Question: I have the following code:
'''
for df in dfs:
plt.plot(df['Digital'], lw=5, label='A', zorder=2)
plt.plot(df['Analog'], lw=2, linestyle='--', label='B', zorder=2)
for rowNr in np.arange(len(df)):
if df.iloc[rowNr]['Analog'] >= 0:
plt.axvline(df.index[rowNr], ymin=0.08, color='gray', alpha=0.3, zorder=1)
plt.ylim(-2, 25)
'''
This gives me the following result:

I want to get rid of all the vertical white "grid" lines. I tried using 'axvspan()', but got the same result. Setting 'plt.grid()' to False actually turned it on and showed that it is not the real grid lines that can be seen.
Maybe it is somehow connected to the low alpha value, since setting alpha to 1 removes these lines?
TLDR: I want to get rid of all the vertical white lines.
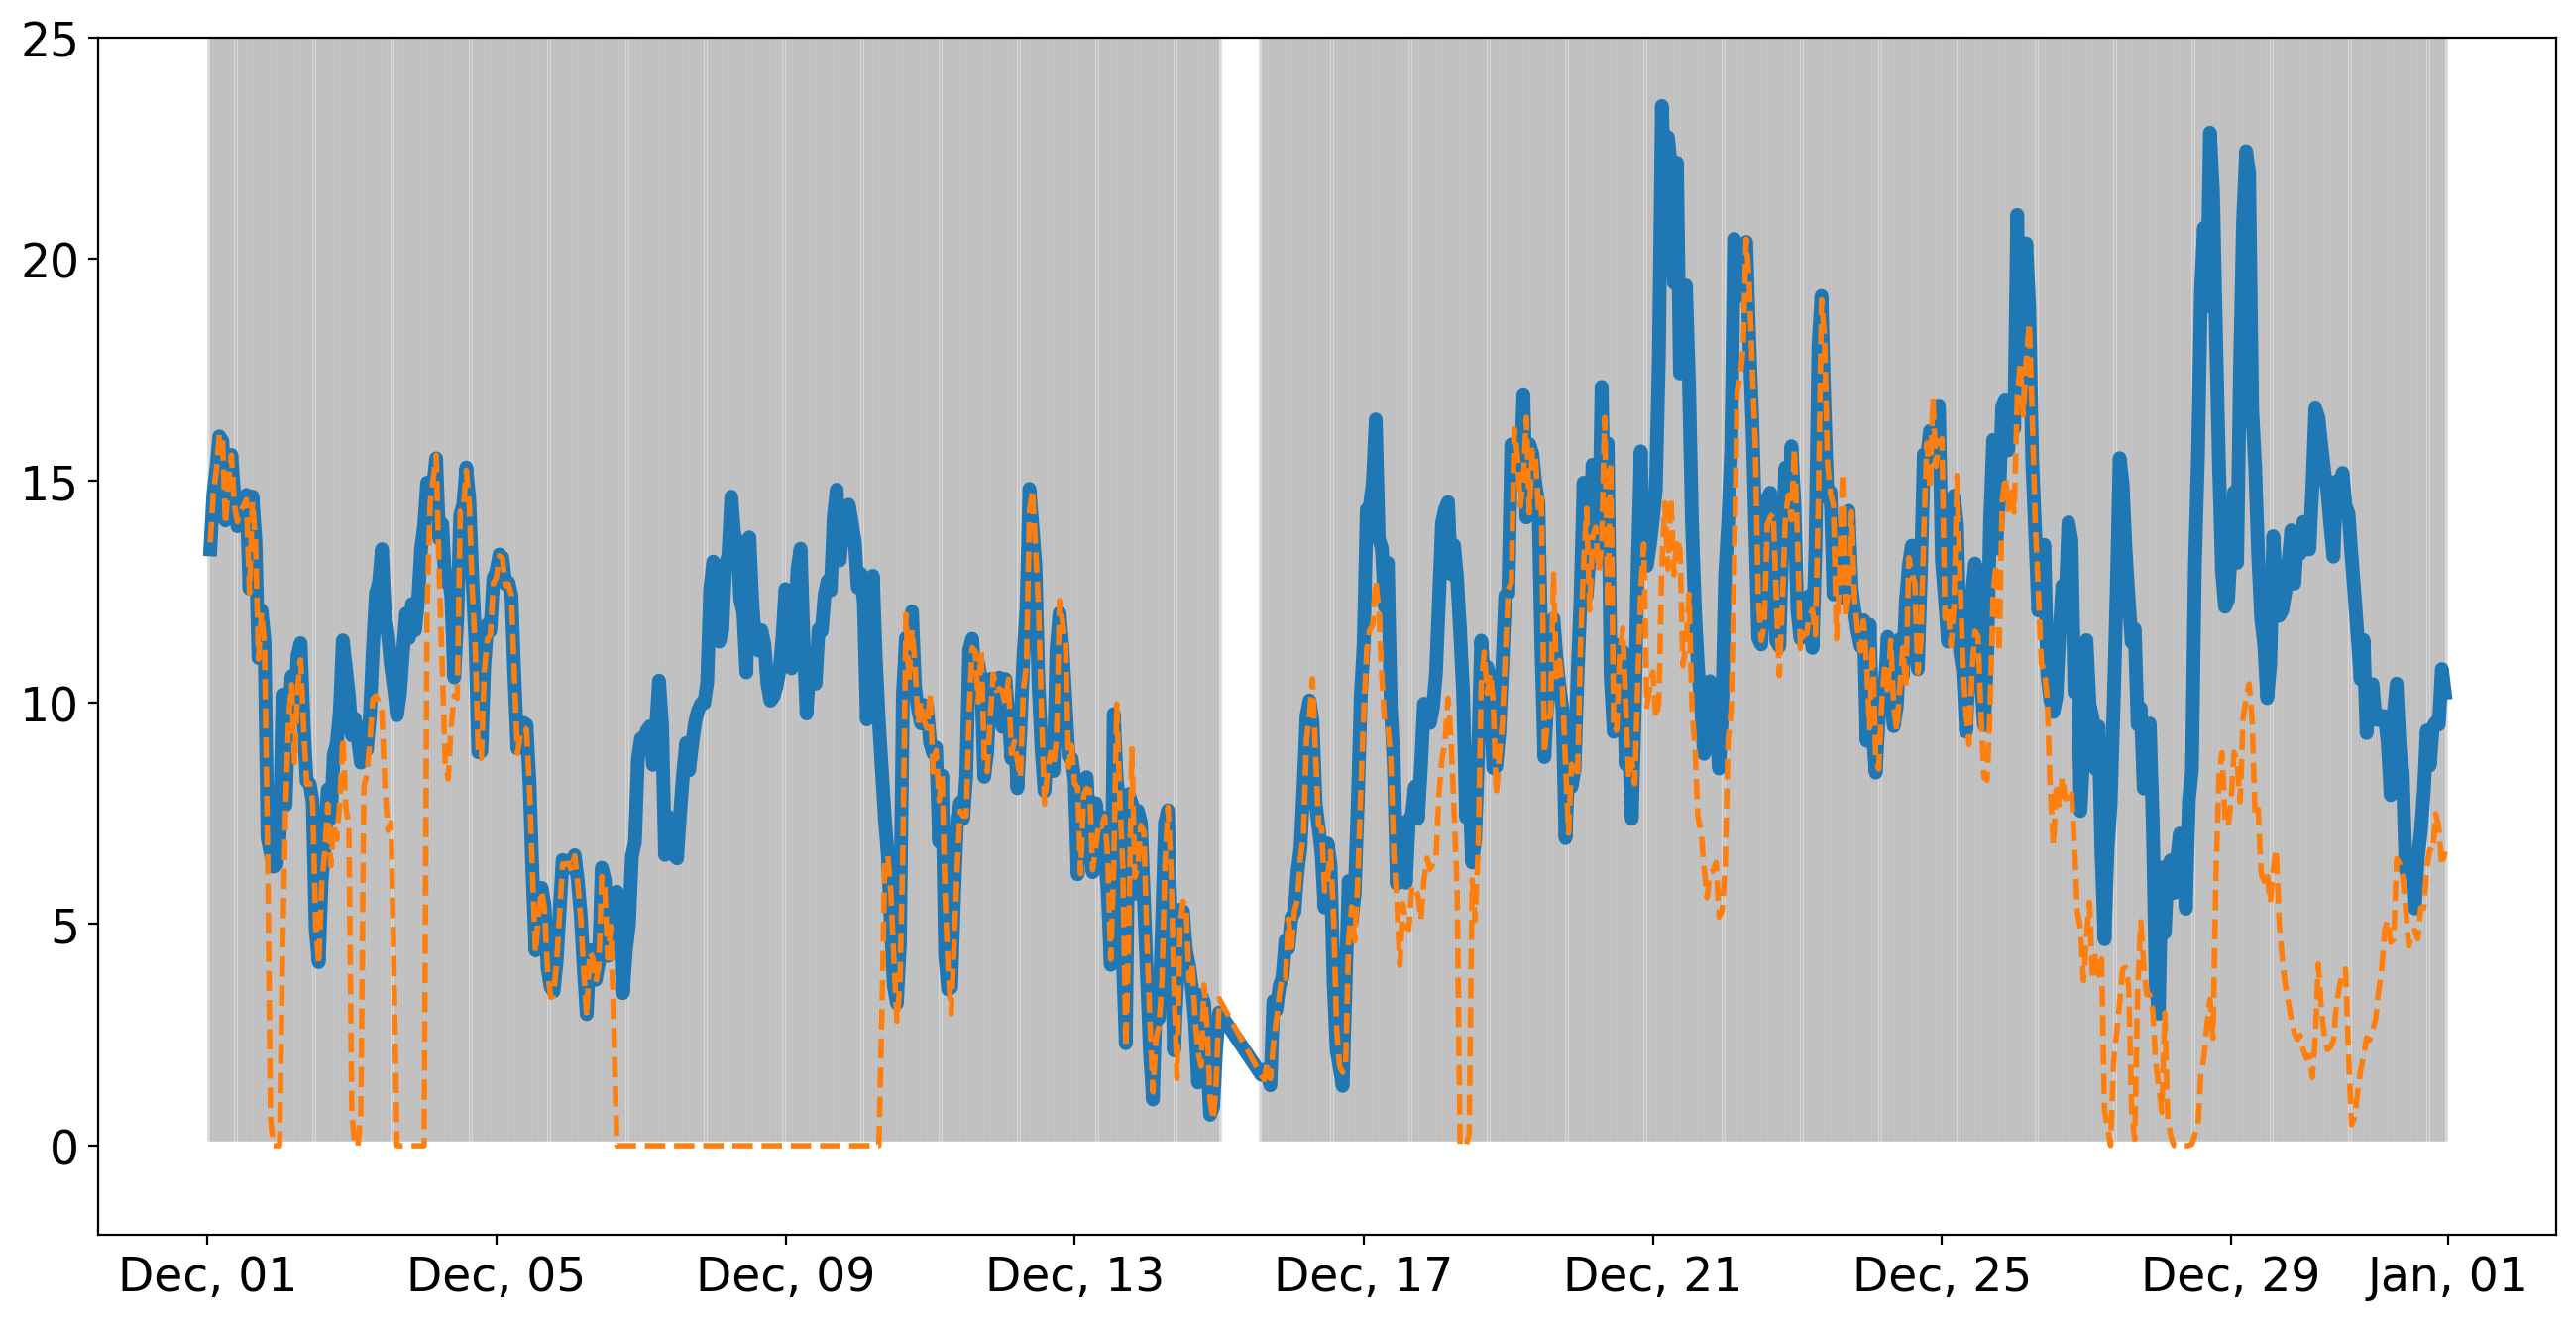
Answer: A little lack of context here, but it seems like the white vertical lines you observe actually come from the spaces between all the plotted gray 'axvlines'.
> Maybe it is somehow connected to the low alpha value, since setting alpha to 1 removes these lines?
Setting the color to a lighter gray (e.g 'color="lightgray"') with an alpha value of 1 might do the trick then. See <URL>